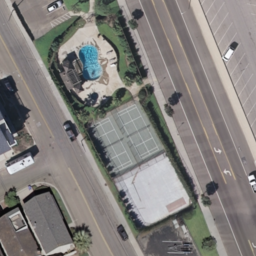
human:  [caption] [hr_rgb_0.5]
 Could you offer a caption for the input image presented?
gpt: There are four tennis courts arranged neatly and surrounded by some buildings .

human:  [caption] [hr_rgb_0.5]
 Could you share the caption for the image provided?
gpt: There are four tennis courts surrounded by some buildings and with some roads beside .

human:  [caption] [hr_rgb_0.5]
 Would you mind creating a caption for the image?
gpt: Four tennis courts are with a swimming pool beside .

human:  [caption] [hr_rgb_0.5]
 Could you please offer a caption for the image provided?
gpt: Four tennis courts arranged neatly with a swimming pool beside .

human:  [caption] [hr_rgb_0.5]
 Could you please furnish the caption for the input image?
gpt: There are four tennis courts arranged neatly and with a swimming pool beside .